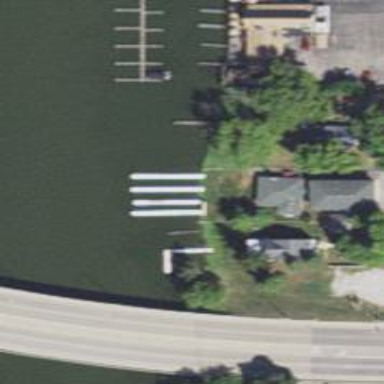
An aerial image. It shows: Man-made pier.